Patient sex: F
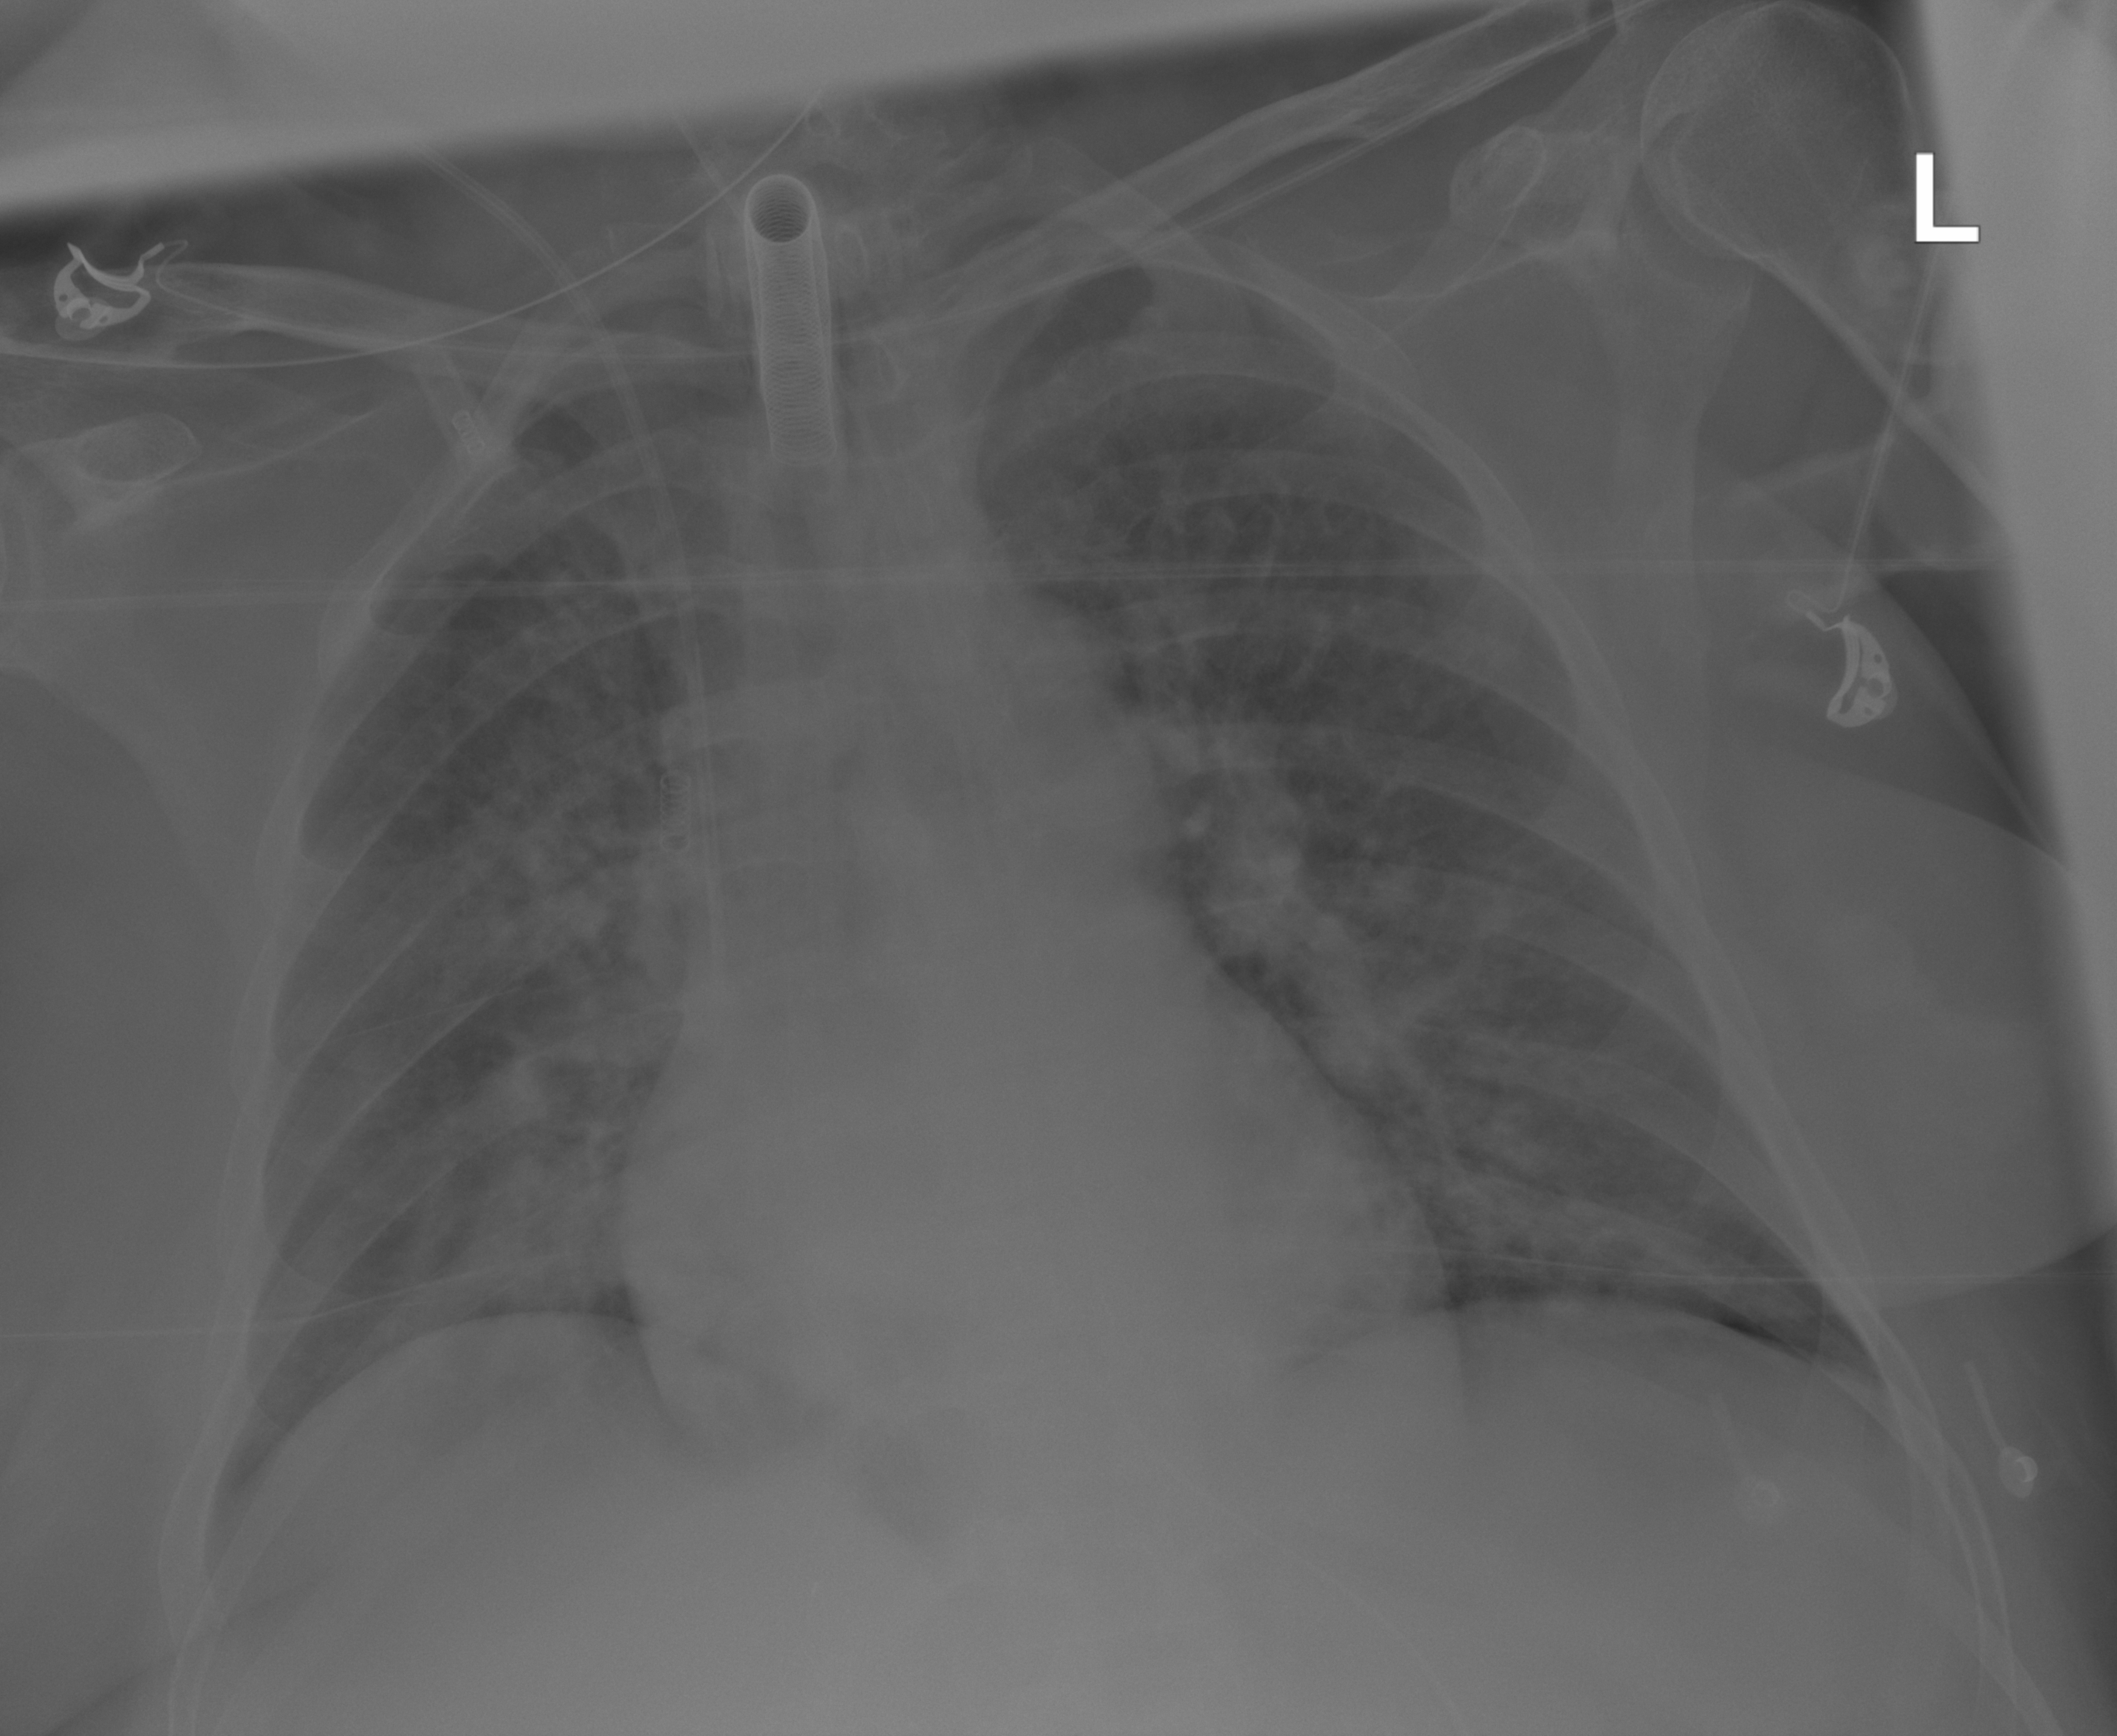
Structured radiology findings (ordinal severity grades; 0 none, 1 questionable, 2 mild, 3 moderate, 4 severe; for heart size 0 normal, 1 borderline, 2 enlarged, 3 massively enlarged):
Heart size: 0
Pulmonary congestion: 2
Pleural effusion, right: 0
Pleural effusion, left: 0
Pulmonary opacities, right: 2
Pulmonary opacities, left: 2
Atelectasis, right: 0
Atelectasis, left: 0